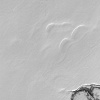
Atmospheric dust classification: not_dusty